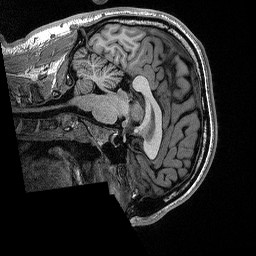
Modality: T1w
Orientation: sagittal
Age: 29
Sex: male
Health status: healthy
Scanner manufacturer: siemens
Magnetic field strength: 1.5 T
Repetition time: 2.73 s
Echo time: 0.00357 s